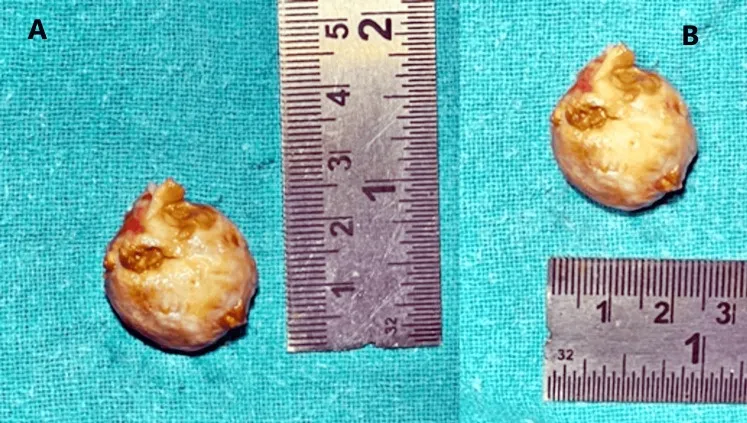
Panes A and B show the excised, encapsulated tumor of size 2.5 x 2.1 cm.
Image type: medical_photograph (other_medical_photograph)